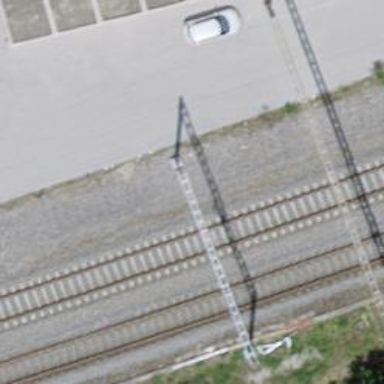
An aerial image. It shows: Abandoned railway with single track.